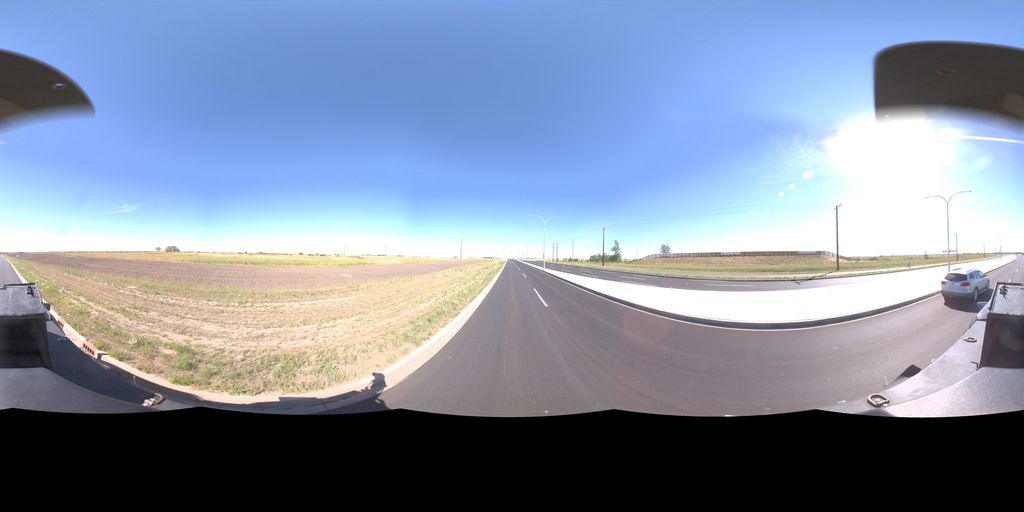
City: saskatoon